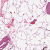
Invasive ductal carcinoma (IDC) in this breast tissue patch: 0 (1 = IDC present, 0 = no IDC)